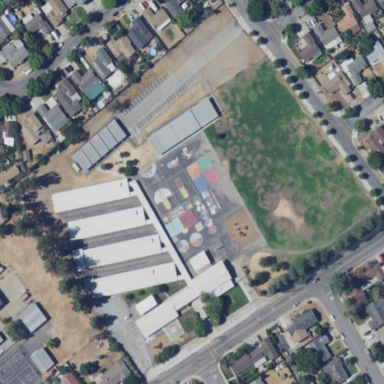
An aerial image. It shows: School.